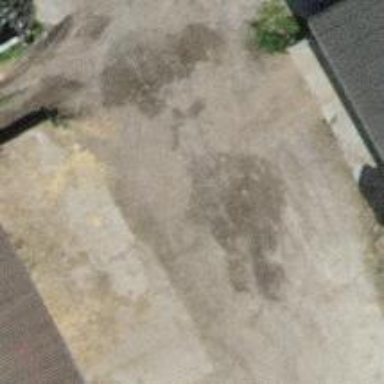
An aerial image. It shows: Dirt driveway that serves as road.